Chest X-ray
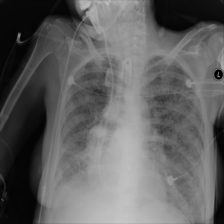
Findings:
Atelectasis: negative
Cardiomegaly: negative
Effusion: negative
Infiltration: negative
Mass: negative
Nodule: negative
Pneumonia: negative
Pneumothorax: negative
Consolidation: negative
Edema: negative
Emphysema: negative
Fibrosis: negative
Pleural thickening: negative
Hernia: negative